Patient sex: F
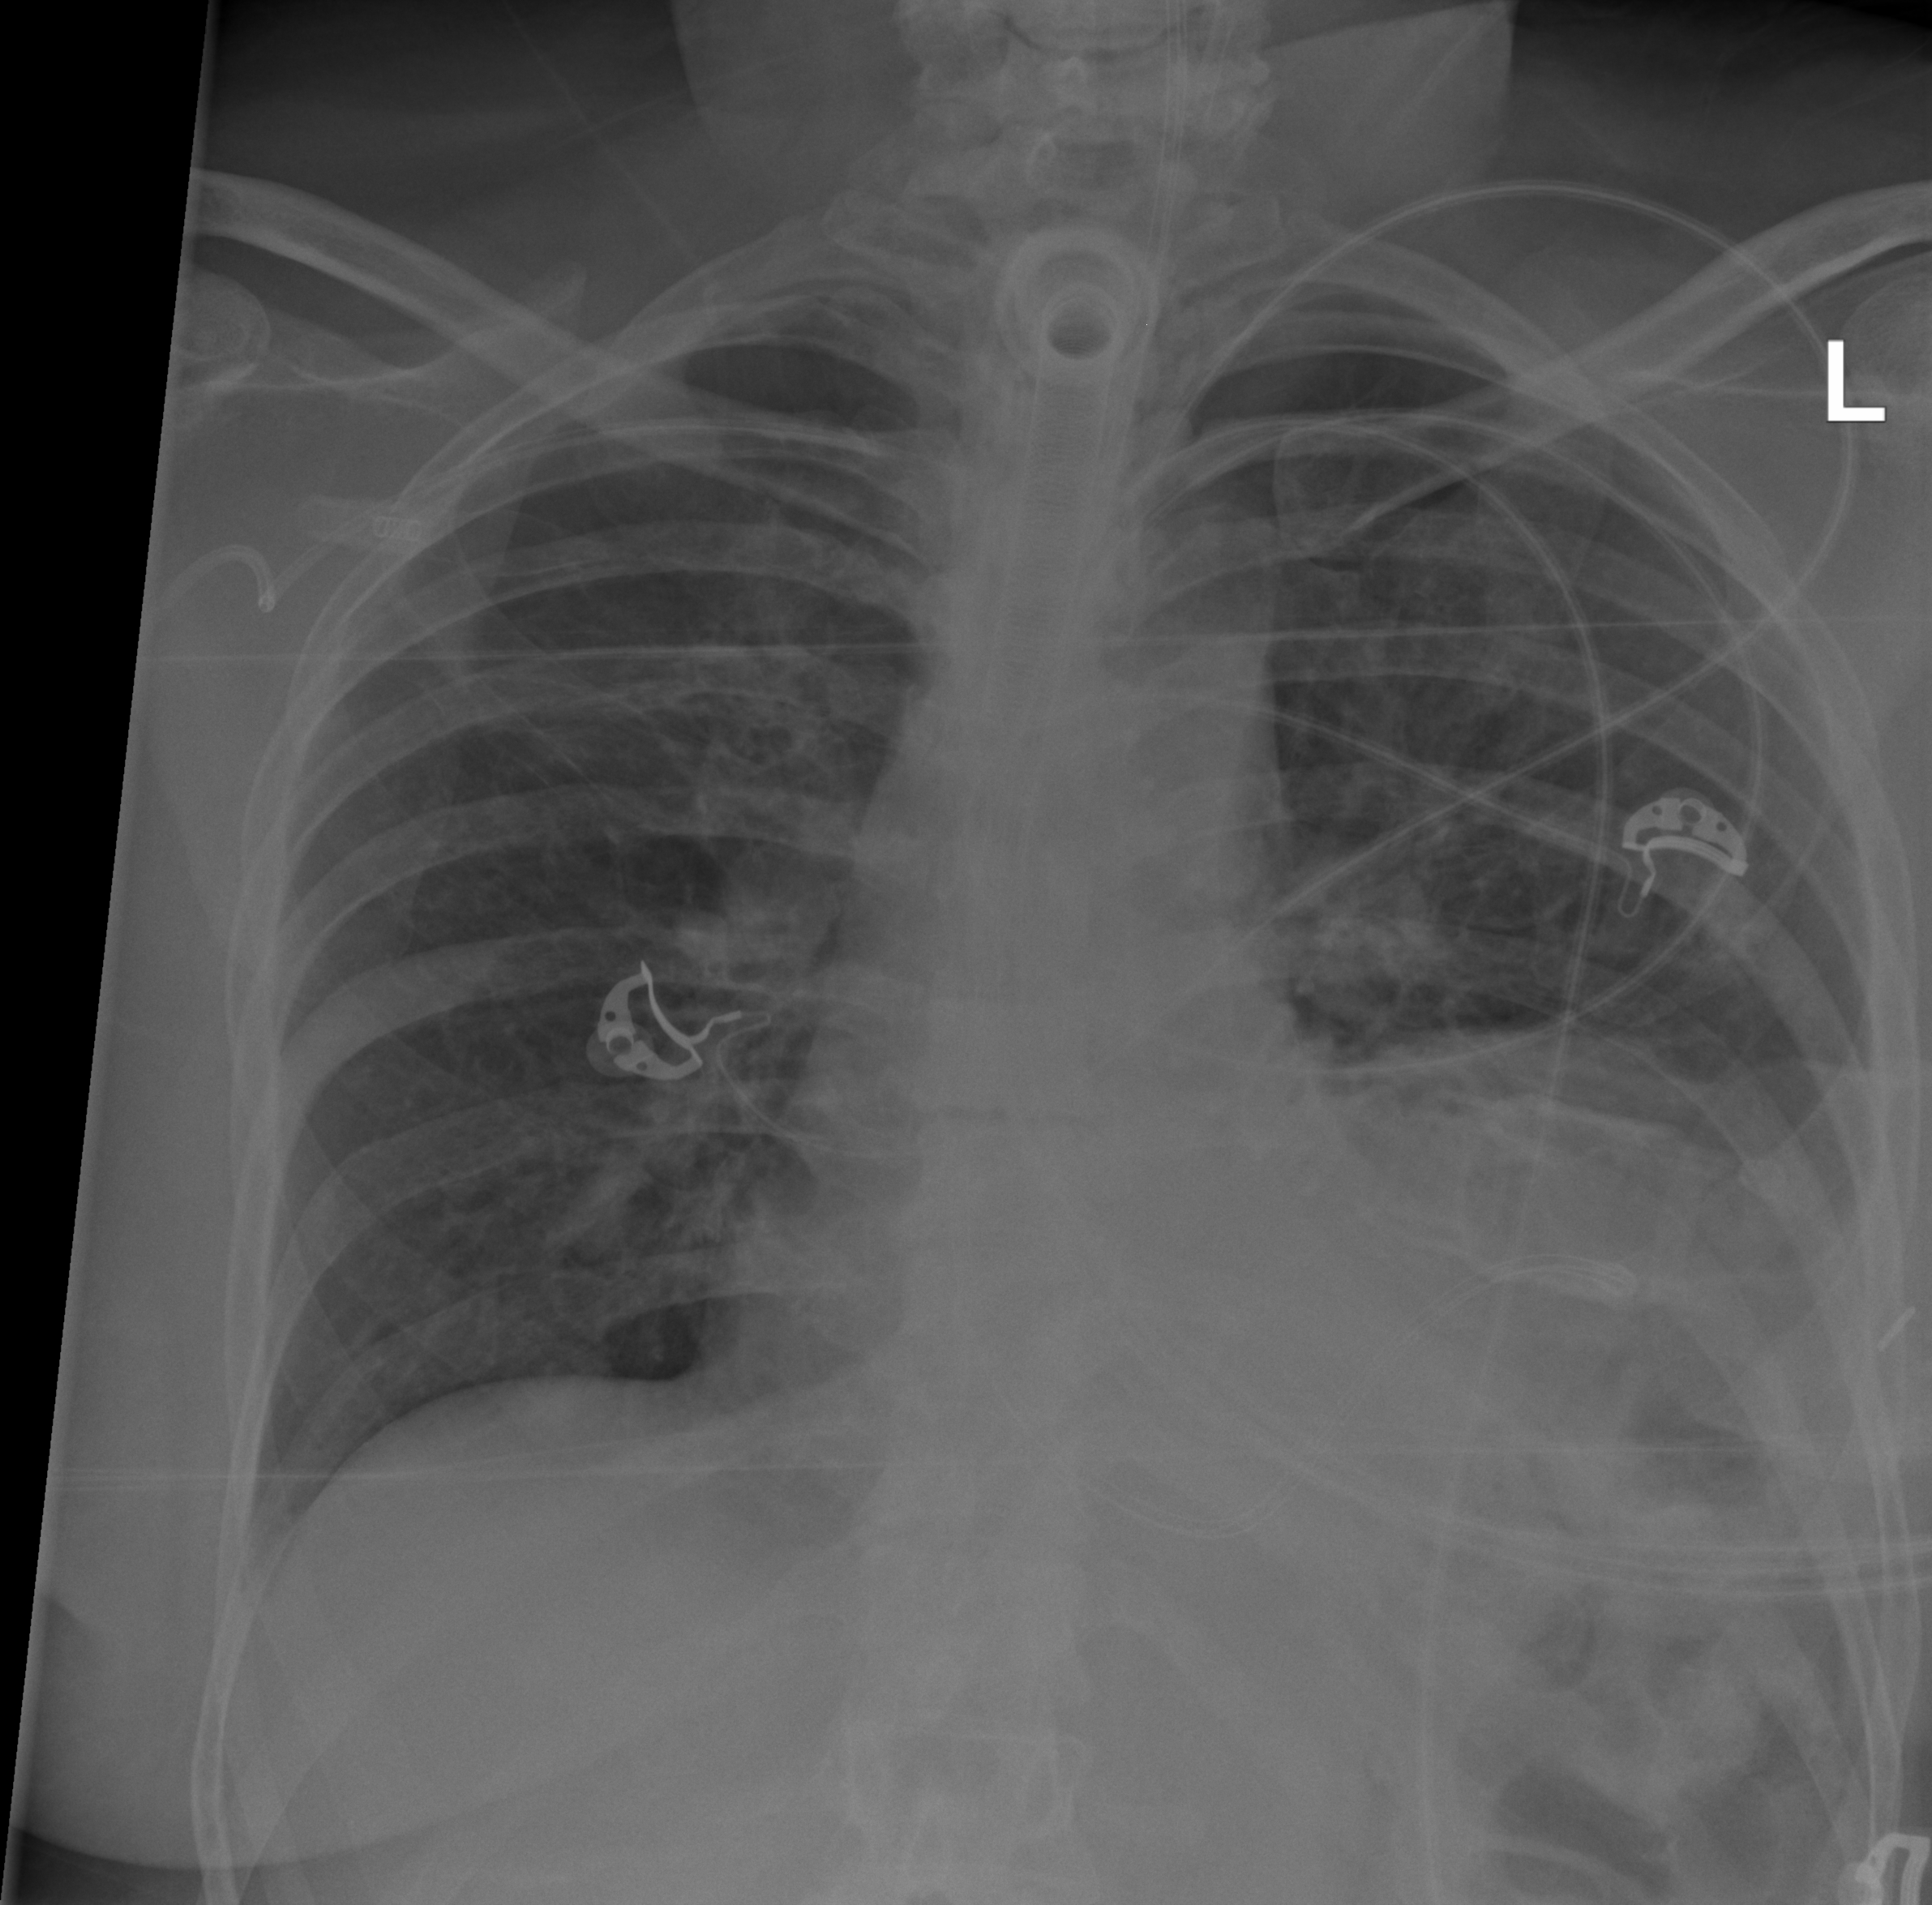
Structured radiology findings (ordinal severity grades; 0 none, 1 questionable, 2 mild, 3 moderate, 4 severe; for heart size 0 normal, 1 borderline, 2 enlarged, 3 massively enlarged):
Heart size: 2
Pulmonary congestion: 0
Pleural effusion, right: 0
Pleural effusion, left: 2
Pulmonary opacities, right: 0
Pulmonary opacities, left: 0
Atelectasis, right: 0
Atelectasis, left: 2